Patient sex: F
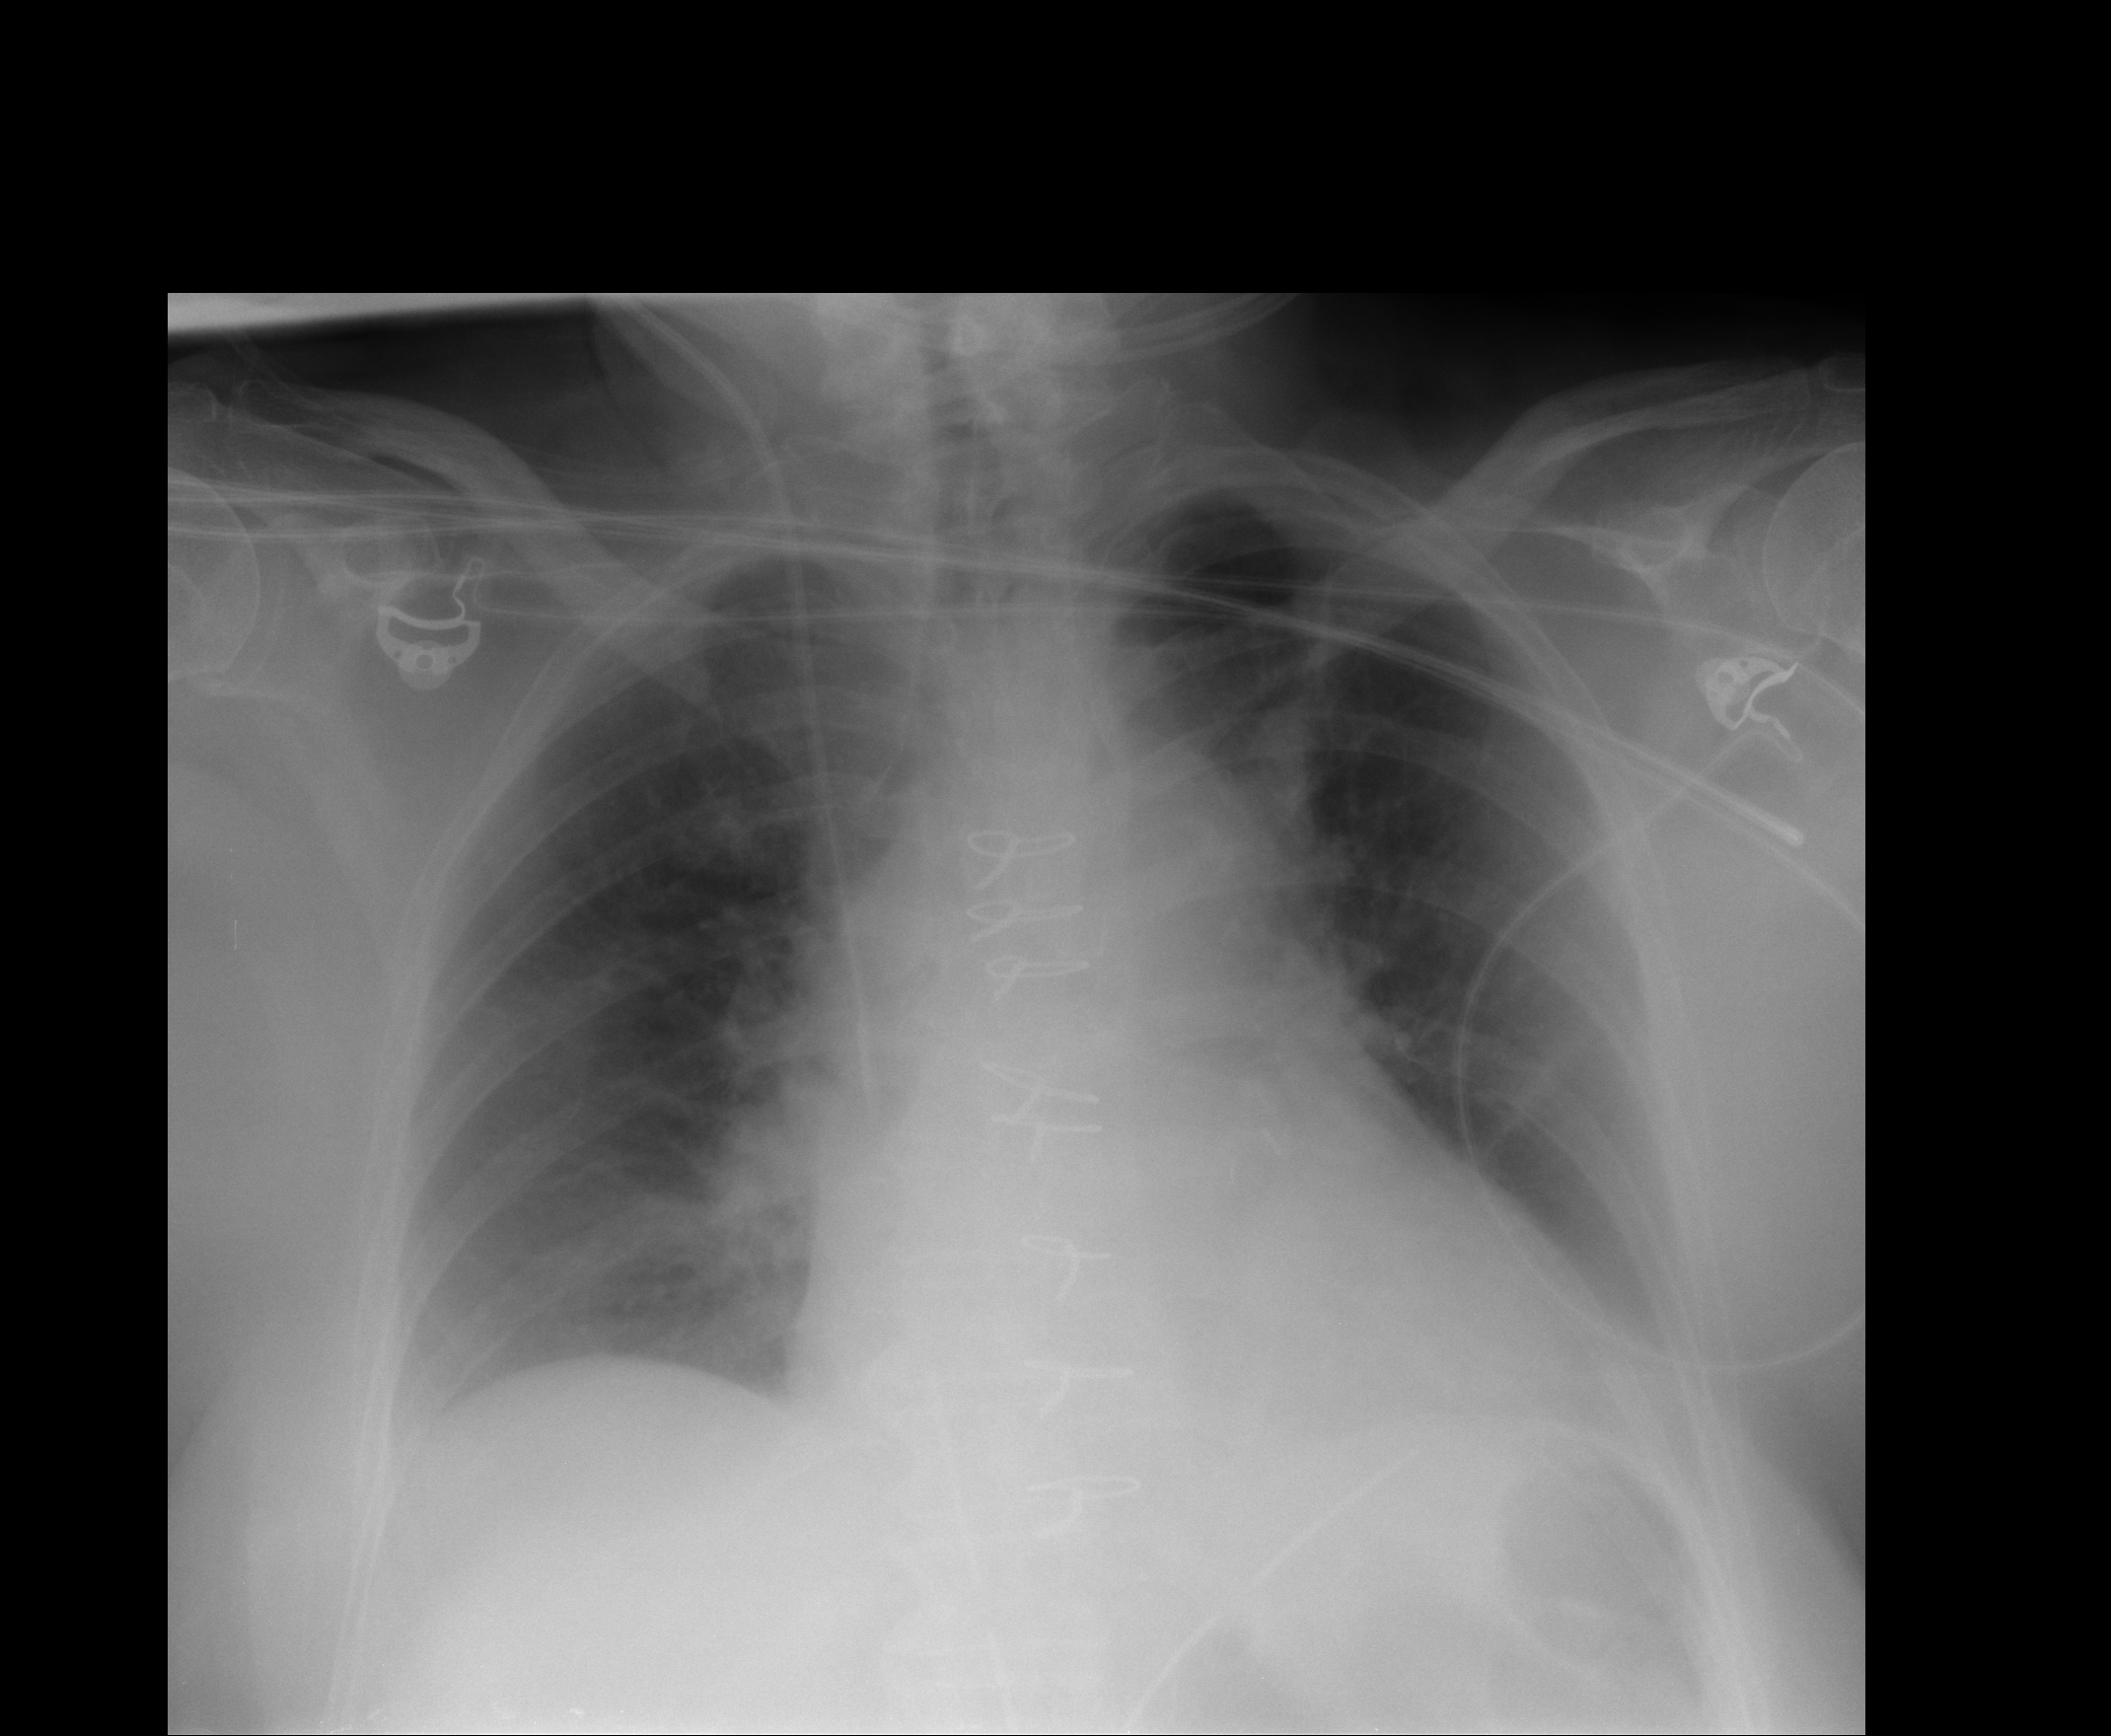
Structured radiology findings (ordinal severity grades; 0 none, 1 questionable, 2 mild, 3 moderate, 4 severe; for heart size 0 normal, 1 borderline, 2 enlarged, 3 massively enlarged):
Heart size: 0
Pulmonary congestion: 2
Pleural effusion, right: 1
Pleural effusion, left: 0
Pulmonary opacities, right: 2
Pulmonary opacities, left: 0
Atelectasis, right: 2
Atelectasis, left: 2